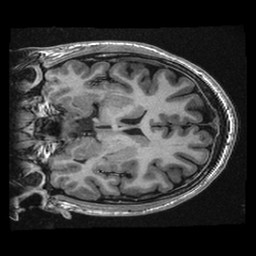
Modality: T1w
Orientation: coronal
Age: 24
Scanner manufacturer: ge
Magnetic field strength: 3 T
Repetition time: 0.008248 s
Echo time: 0.003108 s